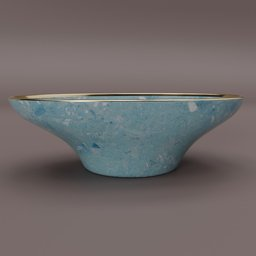
Label: decoration